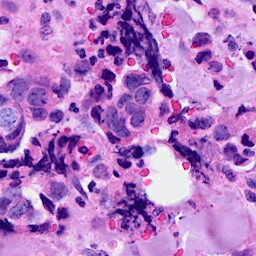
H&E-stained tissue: Breast